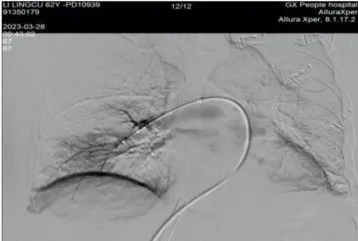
Preoperative and postoperative results of patient's catheterization laboratory interventional surgery. Right pulmonary artery thrombus removal.
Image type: radiology (x_ray)